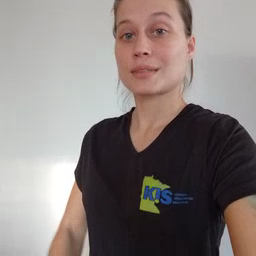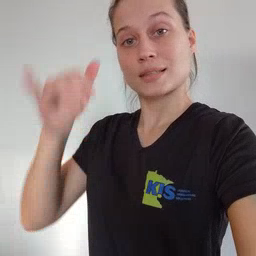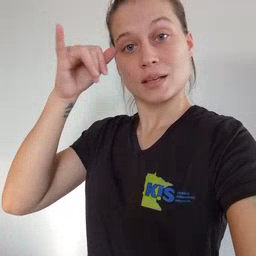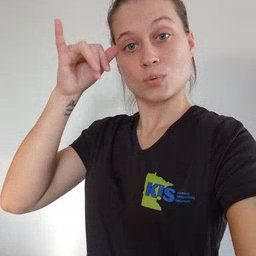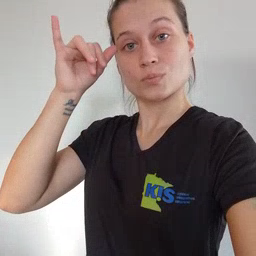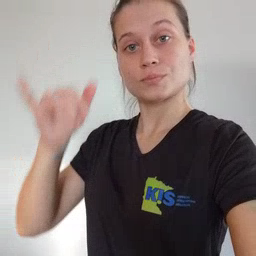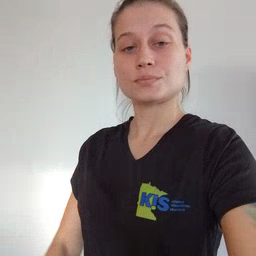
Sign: cow